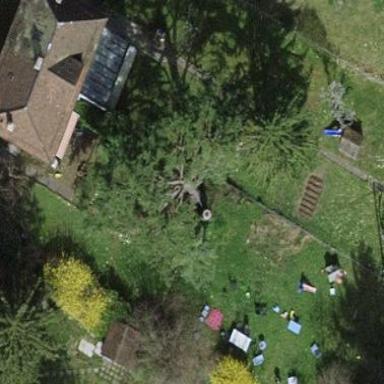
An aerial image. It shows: Garden surrounded by fence.